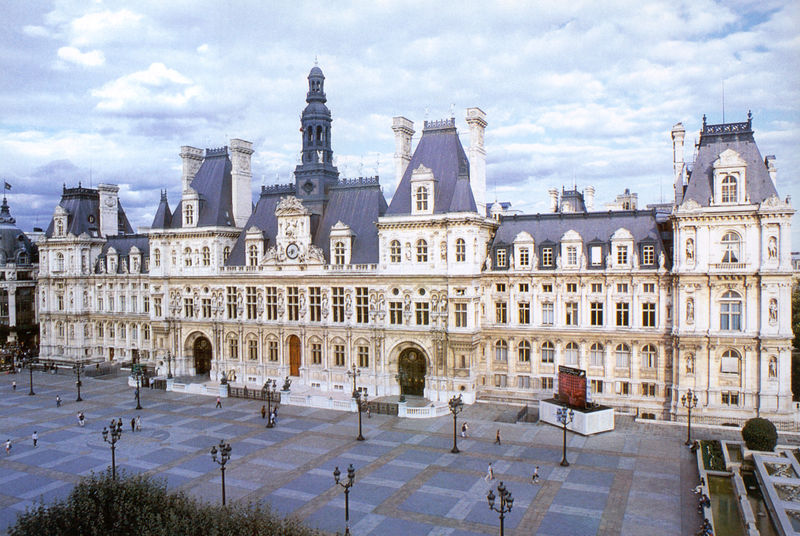
Titel: Hôtel de Ville, Hautfassade
Künstler: Pierre Chambiges
Standort: Paris
Institution: Hôtel de Ville
Schlagwörter: blau, dunkel, himmel, wasser, weiß, wolken, grün, menschen, stadt, braun, fenster, frankreich, grau, hell, lampe, lampen, laterne, laternen, licht, paris, schwarz, tür, anlage, dach, gebäude, haus, park, rot, schloss, wolke, beige, muster, architektur, barock, stein, holland, spiegelung, busch, sonne, personen, pflanzen, england, front, gotik, renaissance, brunnen, kamin, kamine, schornstein, turm, bewölkt, ansicht, bogen, fassade, pflaster, türen, modern, dächer, giebel, schornsteine, hof, türe, platz, rundbogen, kuppel, treppen, symmetrie, uhr, geländer, stufen, granit, podest, anthrazit, tor, foto, fotografie, regen, bögen, eingang, eingänge, erker, schild, glockenturm, türme, palast, torbogen, wasserlauf, dachfenster, gauben, becken, schwarzweiss, leinwand, mosaik, rathaus, segmentbogen, fries, portal, tore, fensterreihen, sims, gesims, portale, risalit, residenz, mezzanin, rundbögen, historismus, etagen, gaube, gaupen, geschosse, stockwerke, englisch, schindeln, geschoss, turmuhr, mittelbau, eckrisalit, risalite, goldener schnitt, strassenlaternen, loire, ordnung, fensterfront, hauptportal, mezzaningeschoss, dreigliedrig, ecktürme, latern, türm, buxbaum, trist, lukarne, schieferdach, bürgermeister, bath, bildschirm, de ville, hostel de ville, hotel de ville, hôtel, lukarnen, pflasterung, rathausplatz, ratshaus, stowe, gaslaternen, farbis, nebenportale, ot, sa, ig, renaisaance, lanternen, eletrifizierung, foto+